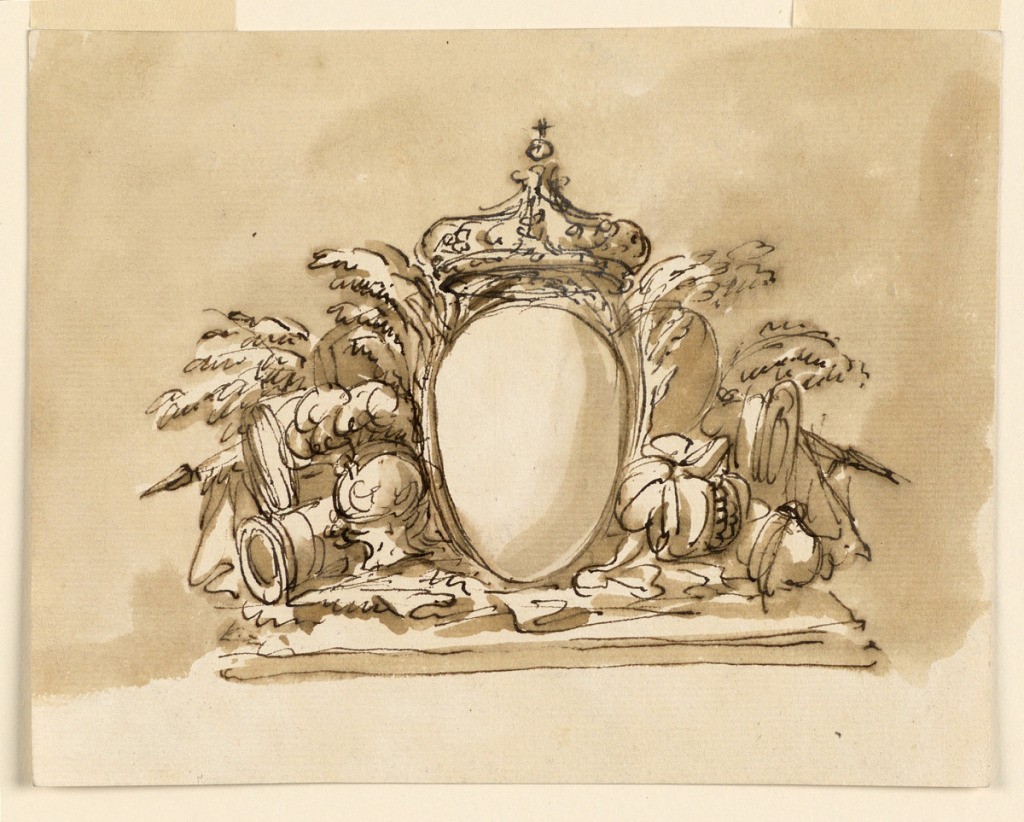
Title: Escutcheon
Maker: Giuseppe Barberi, Italian, 1746–1809
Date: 1746–1809
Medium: Pen and brown ink, brush and brown wash on off-white laid paper
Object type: Drawing
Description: Escutcheon.